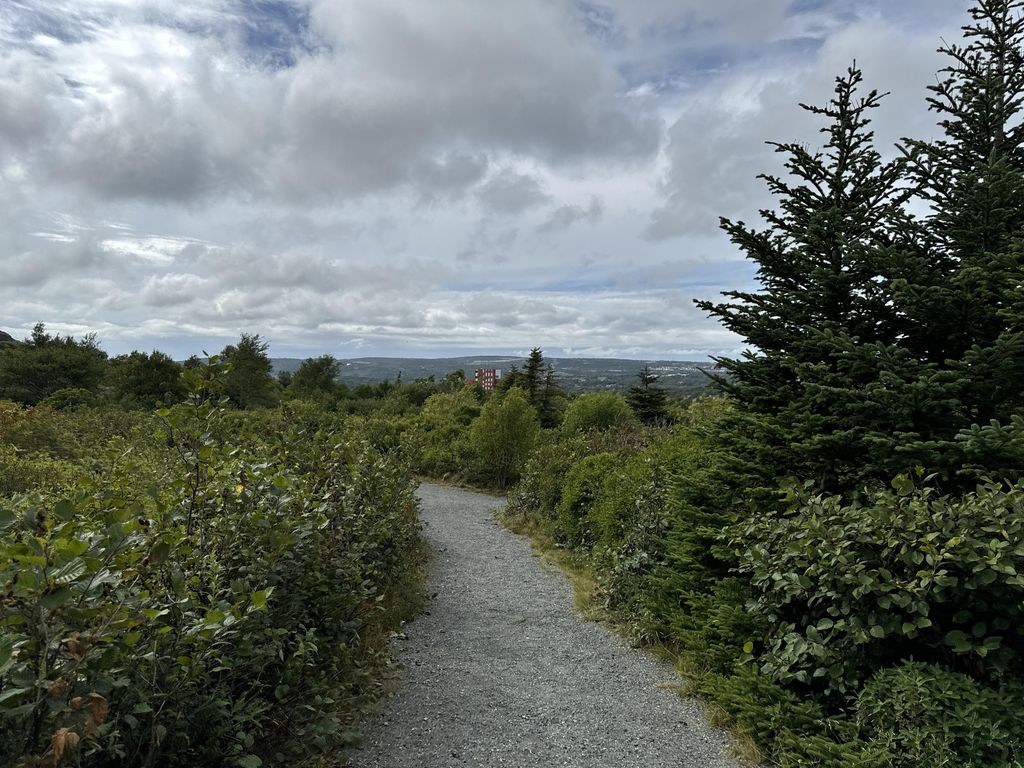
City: st_johns